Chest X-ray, PA view. Patient: 34 years old, sex M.
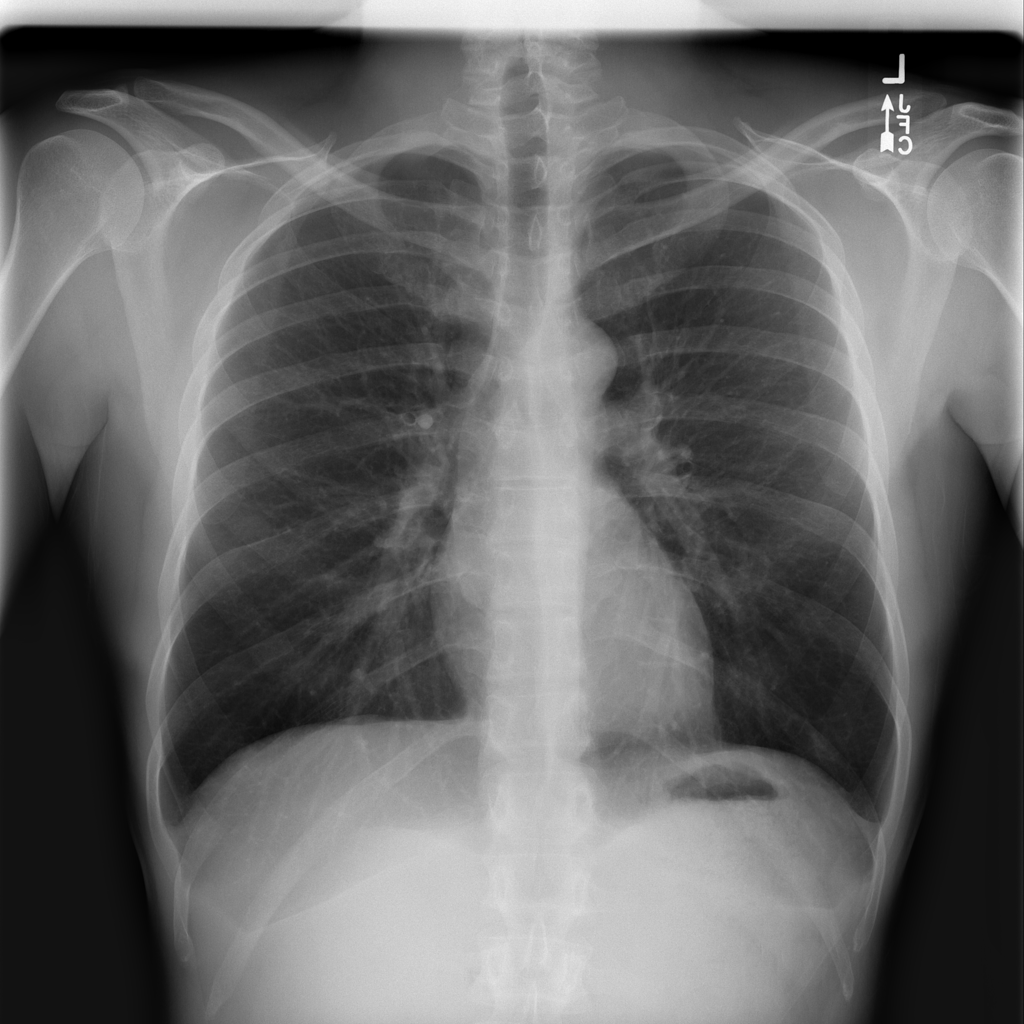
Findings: No Finding